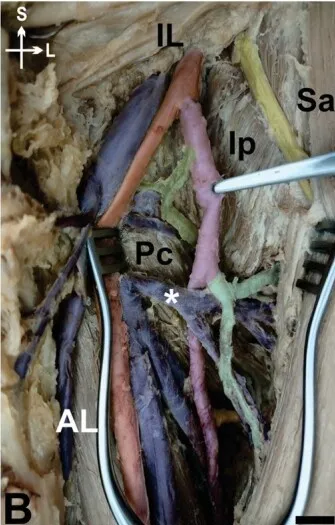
Deep femoral artery and its branches. A and B - right and left deep dissections of the femoral triangle, superficial structures within the femoral triangle were retracted to show the course of the deep femoral artery. IL = inguinal ligament; Sa = sartorius; AL = adductor longus; Ip = iliopsoas; Pc = pectineus; Blue = femoral vein and its tributaries; Red = femoral artery; Yellow = femoral nerve; Magenta = deep femoral artery; Green = medial circumflex femoral artery; Cyan = lateral circumflex femoral artery; *lateral circumflex femoral vein with different arrangements related to the deep femoral artery on both thighs; Orange = first perforating femoral artery; S = superior; L = lateral. Scale bar 1cm.
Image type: radiology (ct)